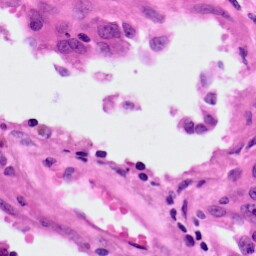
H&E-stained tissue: Lung